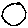
Label: circle